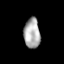
Tissue: lung
Cell type: Epithelial cells
Senescence score: 0.2162
Nuclear area (px): 478
Mean DAPI intensity: 172.086